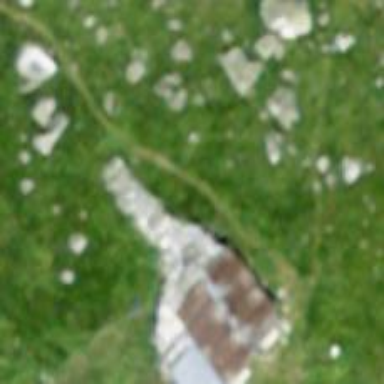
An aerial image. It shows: Cabin.